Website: walmart
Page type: payment
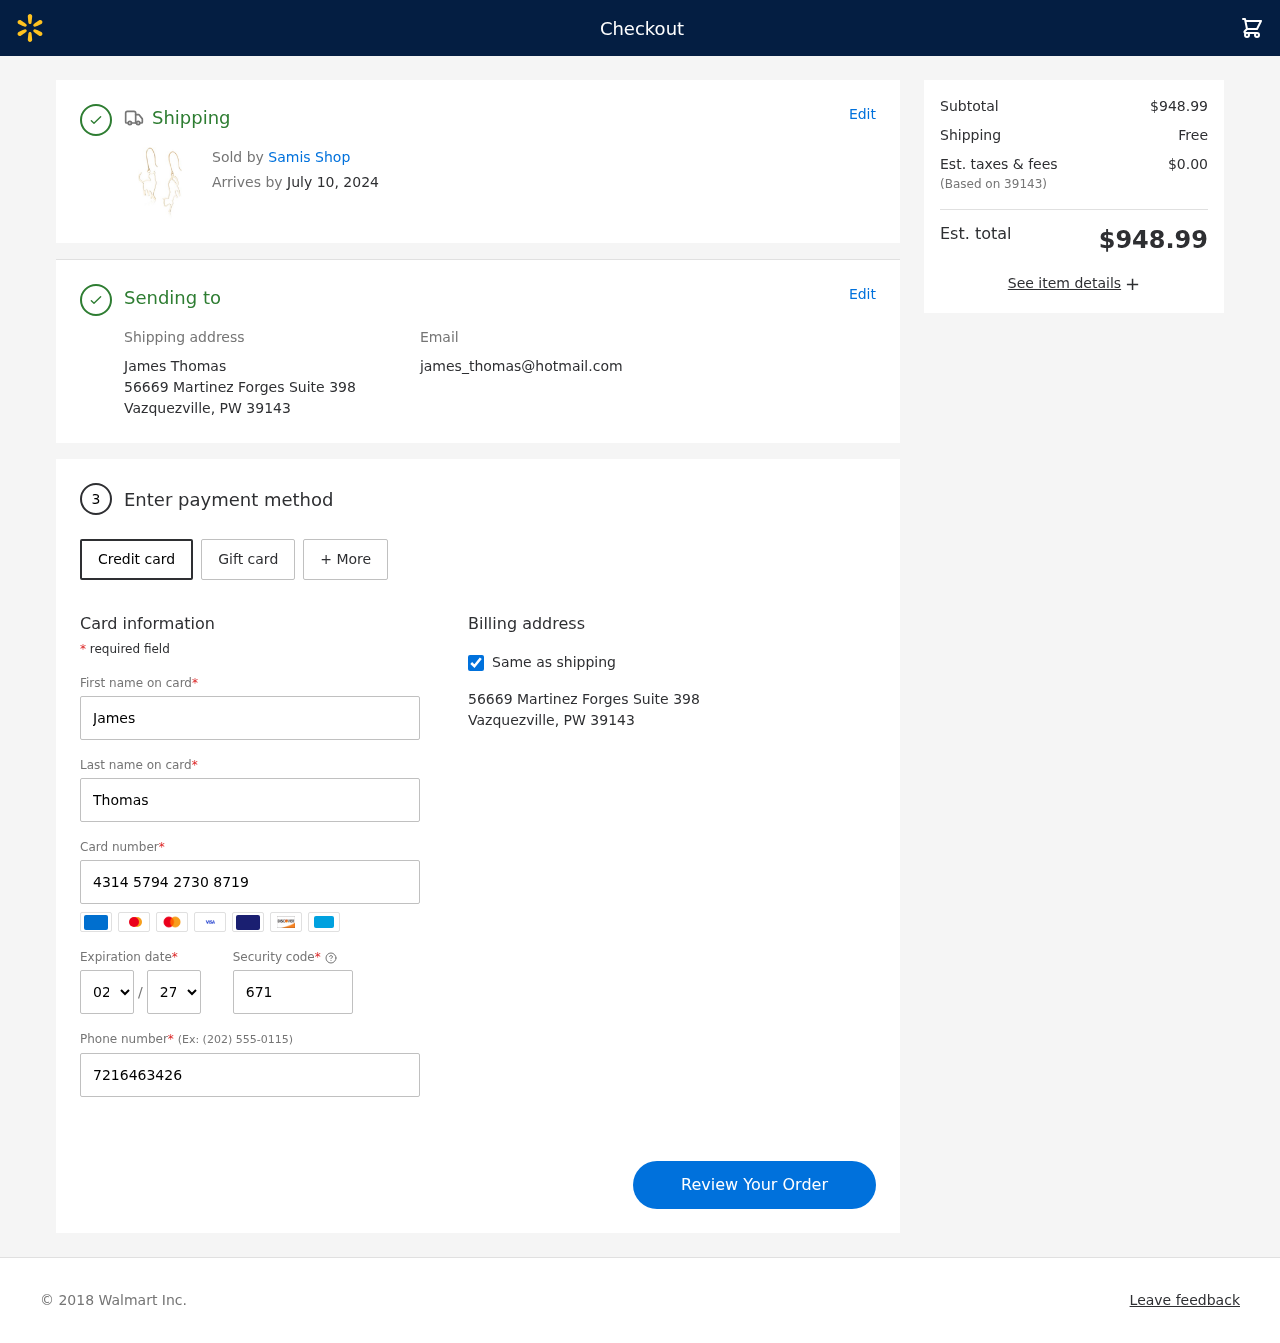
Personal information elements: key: PII_CARD_CVV
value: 671
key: PII_CARD_EXPIRY_MONTH
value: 02
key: PII_CARD_EXPIRY_YEAR
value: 27
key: PII_CARD_NUMBER
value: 4314 5794 2730 8719
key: PII_CITY_STATE_ZIP
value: Vazquezville, PW 39143
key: PII_EMAIL
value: james_thomas@hotmail.com
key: PII_FIRSTNAME
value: James
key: PII_FULLNAME
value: James Thomas
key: PII_LASTNAME
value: Thomas
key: PII_PHONE
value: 7216463426
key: PII_POSTCODE
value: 39143
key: PII_STREET
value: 56669 Martinez Forges Suite 398
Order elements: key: ORDER_DELIVERY_DATE
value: July 10, 2024
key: ORDER_SUBTOTAL
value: $948.99
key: ORDER_SHIPPING_COST
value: Free
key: ORDER_TAX
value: $0.00
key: ORDER_TOTAL
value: $948.99